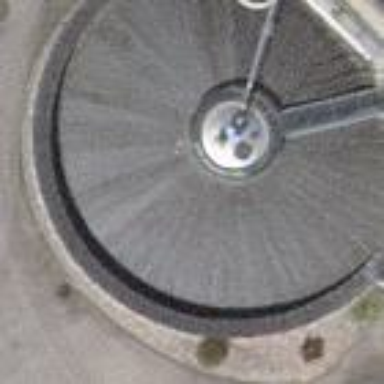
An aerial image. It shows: Storage tank created as man-made structure.